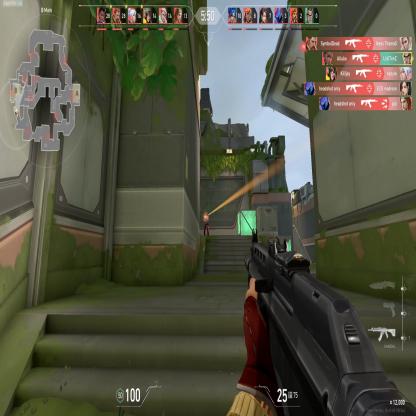
Label: enemy